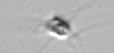
Label: Chaetoceros